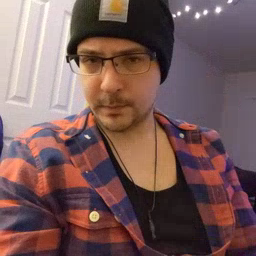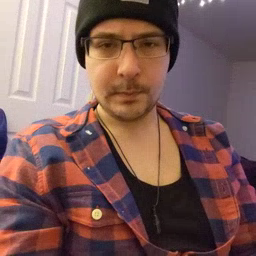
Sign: for